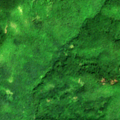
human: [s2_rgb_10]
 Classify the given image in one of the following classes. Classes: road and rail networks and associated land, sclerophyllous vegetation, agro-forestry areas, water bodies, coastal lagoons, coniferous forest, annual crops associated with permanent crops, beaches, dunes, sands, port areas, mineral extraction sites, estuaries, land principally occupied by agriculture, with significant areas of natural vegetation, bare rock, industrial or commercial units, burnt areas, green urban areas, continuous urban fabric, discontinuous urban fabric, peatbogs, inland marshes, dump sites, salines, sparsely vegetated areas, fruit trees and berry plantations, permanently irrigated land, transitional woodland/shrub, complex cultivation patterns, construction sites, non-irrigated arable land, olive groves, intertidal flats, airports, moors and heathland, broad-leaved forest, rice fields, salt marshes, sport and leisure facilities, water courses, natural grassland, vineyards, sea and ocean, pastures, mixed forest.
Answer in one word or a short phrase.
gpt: broad-leaved forest